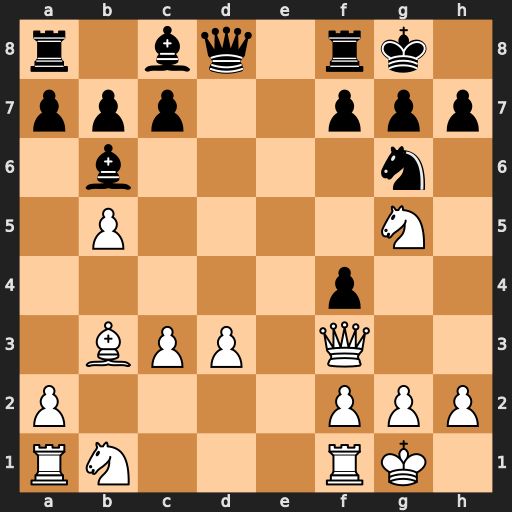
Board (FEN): r1bq1rk1/ppp2ppp/1b4n1/1P4N1/5p2/1BPP1Q2/P4PPP/RN3RK1
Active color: w
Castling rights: -
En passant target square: -
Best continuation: Qh5 h6 Nxf7 Rxf7 Qxg6